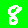
Digit: 8